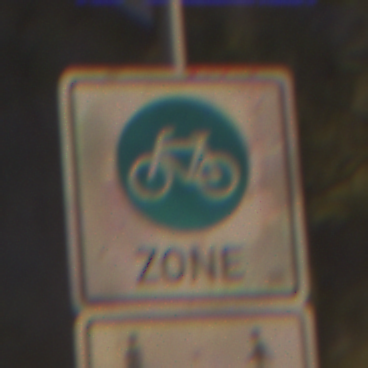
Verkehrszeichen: BeginnFahrradzone
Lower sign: CarsharingfahrzeugeFrei
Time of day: Night
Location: Outdoor (Suburban)
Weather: PartlyCloudy
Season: NotSpecified
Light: Artificial